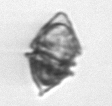
Label: Kryptoperidinium_triquetrum